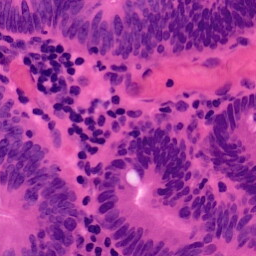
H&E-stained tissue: Colon